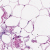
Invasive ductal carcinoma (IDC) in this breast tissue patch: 0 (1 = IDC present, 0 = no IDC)